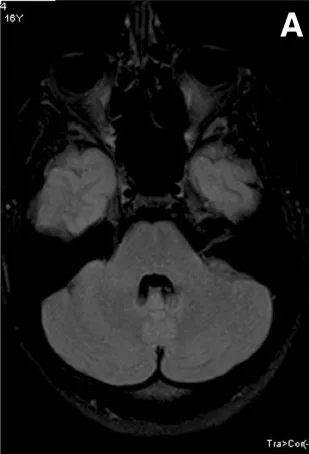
A. MRI Flair axial of the brain; normal.
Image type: radiology (mri)